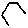
Label: hexagon